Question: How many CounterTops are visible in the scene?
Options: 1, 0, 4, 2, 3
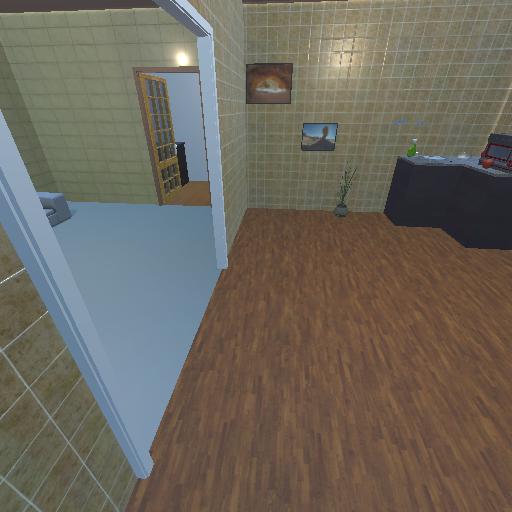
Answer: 1